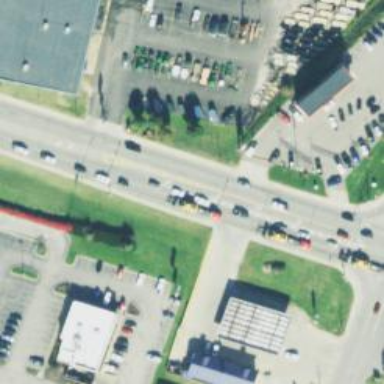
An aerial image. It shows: Unmarked crossing on the road.